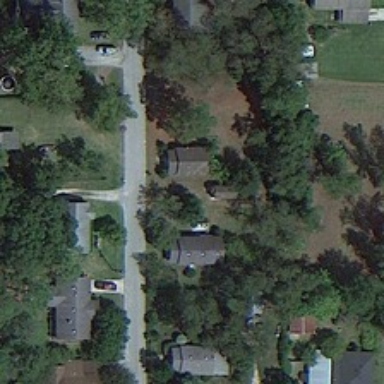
There are pitched roof houses among trees on the lawn along a pathway .